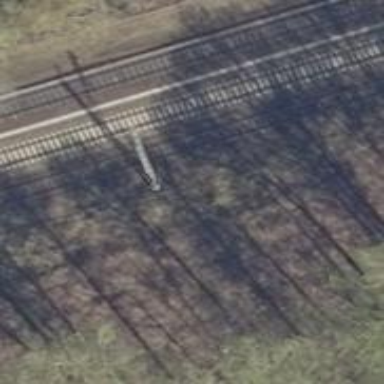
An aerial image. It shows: Railway signal.